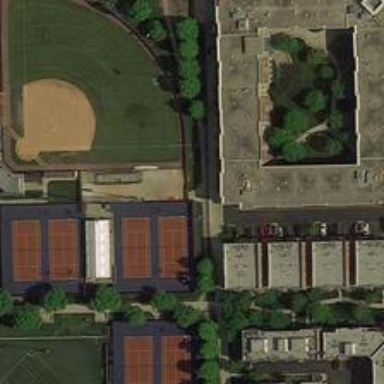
The square area includes several tennis courts, a baseball field and different kinds of buildings .